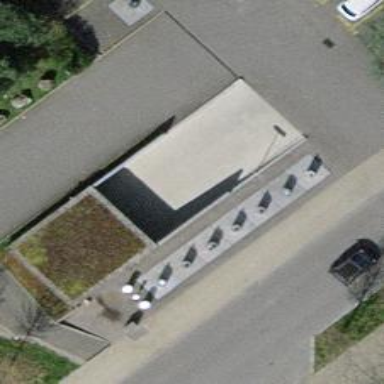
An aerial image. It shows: Recycling container in the area designated for recycling.